Question: My title might seems unclear. I will describe what I want to do.Let's say the picture shown below is my index.php. If I click 0-100 in 'Select by price', it redirects me to another php file. The difference between this index.php and the '0-100' is just a mysql query that shows different products according to the price in the products box and same for all the others too. Now I realize that it is not a good way to do. And I tried to google my problem but as I am new in PHP i could not find the exact technological name to search in internet. Could you please help me how can I solve my problem or please share the link like my problem.
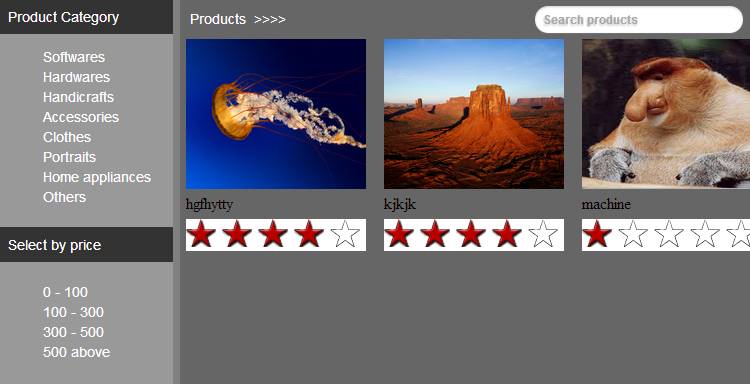
Answer: One way would be to use php <URL> in the php file, and echo items if price lies between the variable value.
Your url would be something like'index.php?low=0&high=100'.
This gives you two variables, the lower limit on price and the higher limit on price.
While echoing the product you can check for condition,
'''
if($price>=$_GET['low'] && $price<=$_GET['high']){
//then only show the item.
}
'''
Another way would be to use or .
Where you can iterate over items and hide them if they do not belong to selected range client side itself. Hence, the page will have to be reloaded if user changes the price ranges.